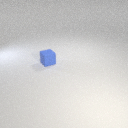
small blue rubber cube